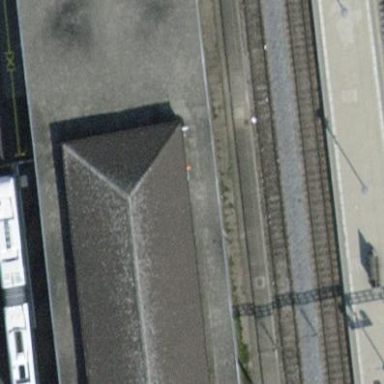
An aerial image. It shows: Warehouse.